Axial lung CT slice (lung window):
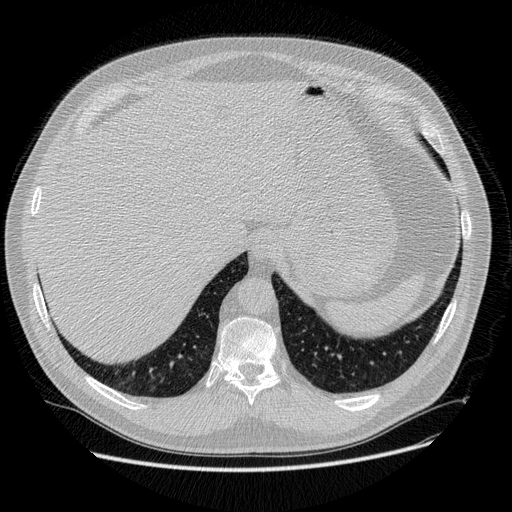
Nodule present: no